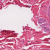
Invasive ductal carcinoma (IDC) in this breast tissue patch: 0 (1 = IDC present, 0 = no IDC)